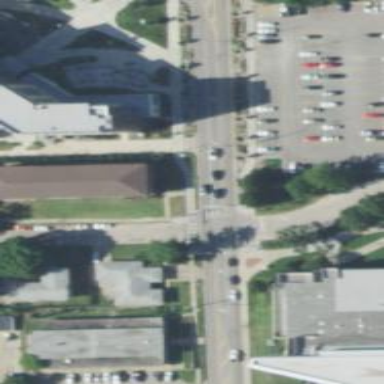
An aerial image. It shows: Marked road crossing.